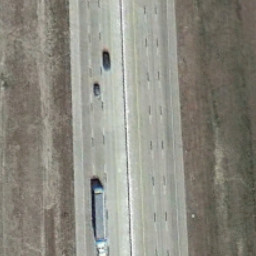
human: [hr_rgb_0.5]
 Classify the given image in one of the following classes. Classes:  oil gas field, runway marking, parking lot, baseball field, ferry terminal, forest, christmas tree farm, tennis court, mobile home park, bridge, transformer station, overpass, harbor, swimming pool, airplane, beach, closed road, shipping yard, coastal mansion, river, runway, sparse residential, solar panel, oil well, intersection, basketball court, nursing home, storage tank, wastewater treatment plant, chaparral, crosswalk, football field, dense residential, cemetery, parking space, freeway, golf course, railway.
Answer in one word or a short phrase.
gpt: freeway